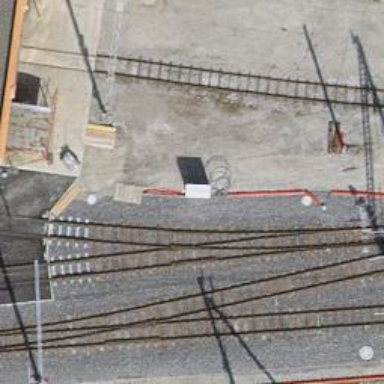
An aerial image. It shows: Narrow-gauge railway yard with electrified tracks using contact line.